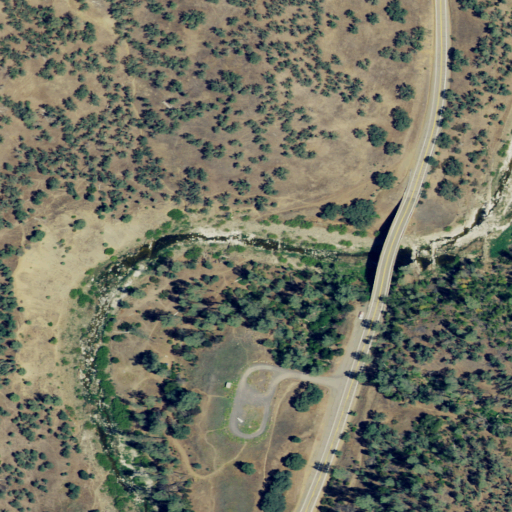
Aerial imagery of valley in California named Holsten Chimney Canyon containing shrub, grassland, open development, low intensity development, and medium intensity development